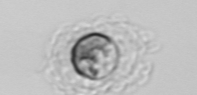
Label: Emiliania_huxleyi